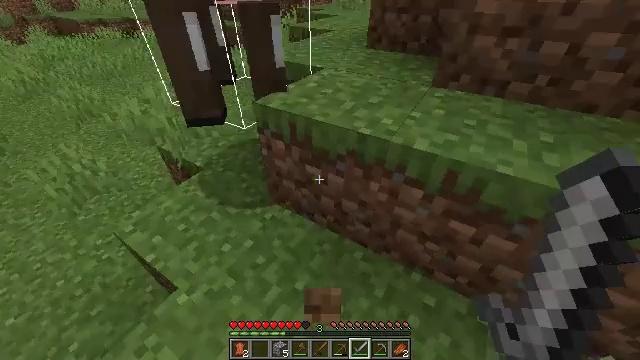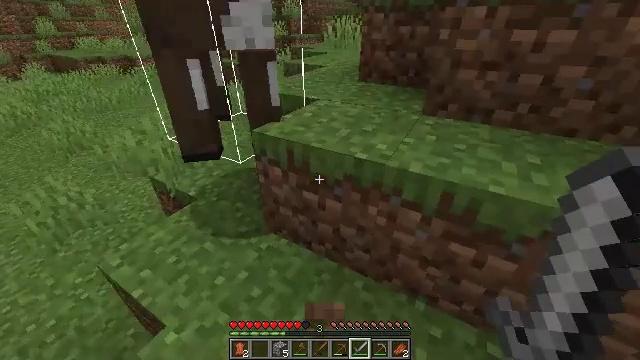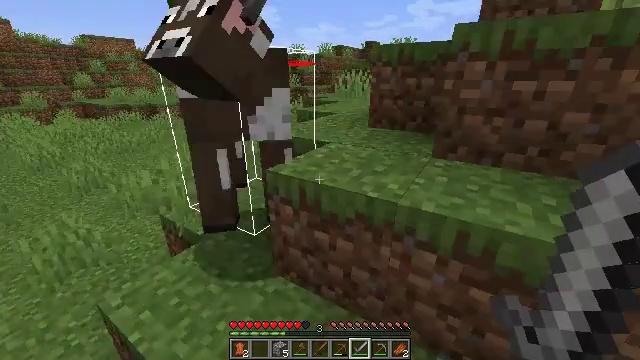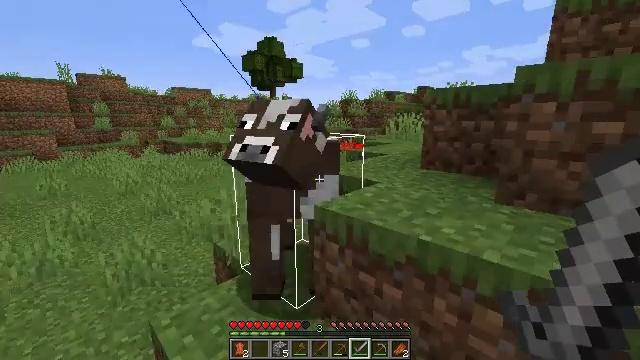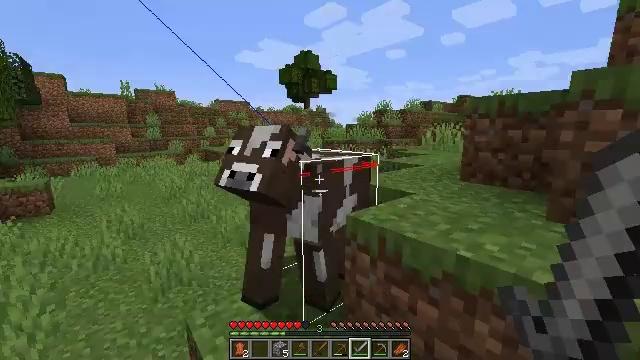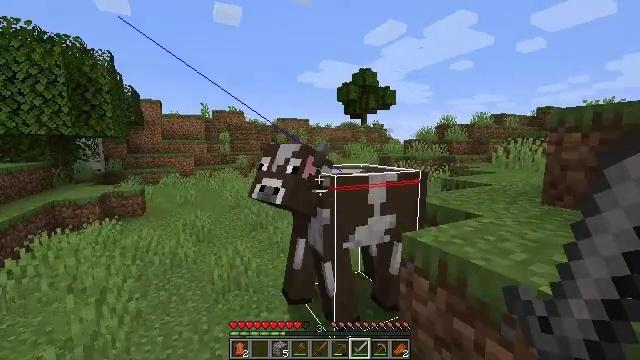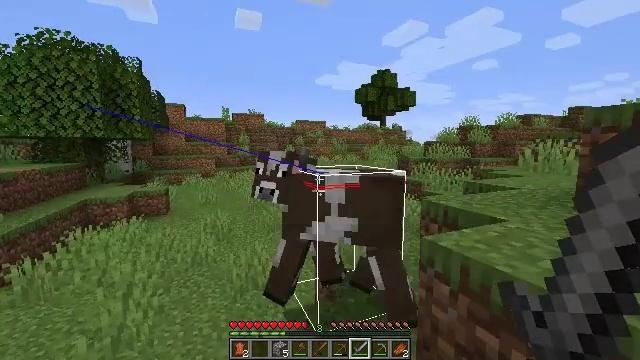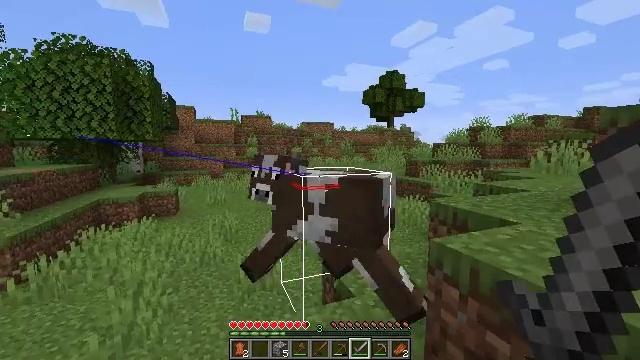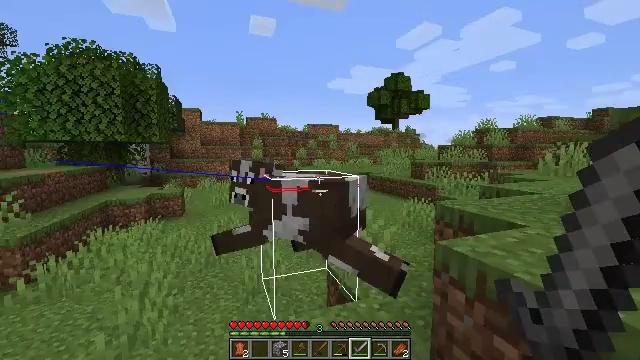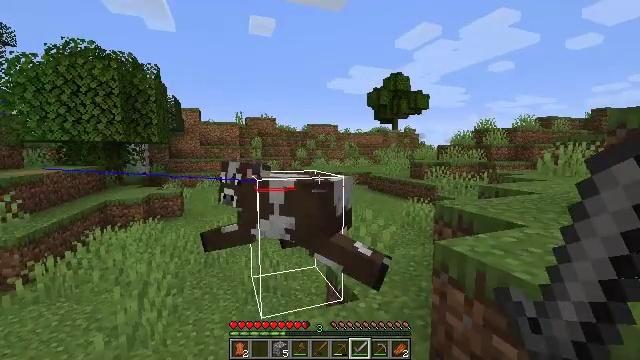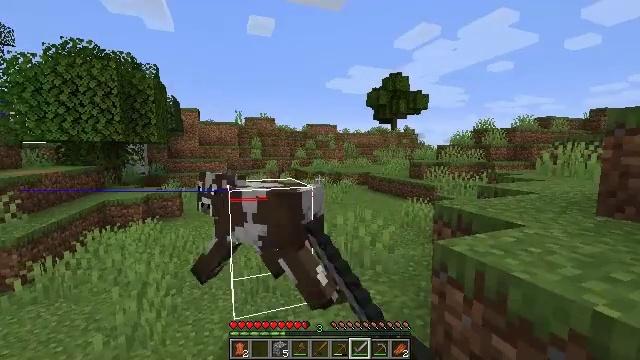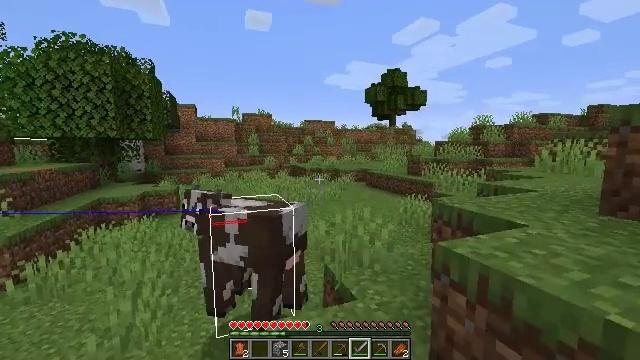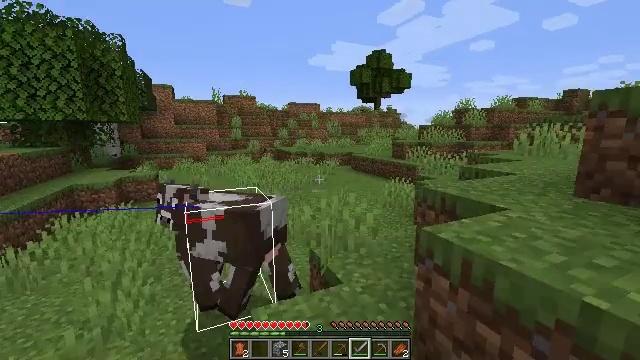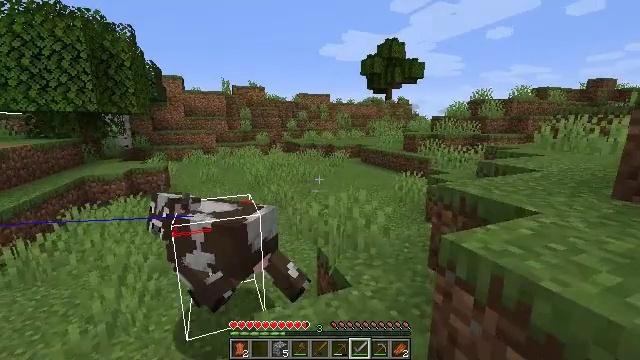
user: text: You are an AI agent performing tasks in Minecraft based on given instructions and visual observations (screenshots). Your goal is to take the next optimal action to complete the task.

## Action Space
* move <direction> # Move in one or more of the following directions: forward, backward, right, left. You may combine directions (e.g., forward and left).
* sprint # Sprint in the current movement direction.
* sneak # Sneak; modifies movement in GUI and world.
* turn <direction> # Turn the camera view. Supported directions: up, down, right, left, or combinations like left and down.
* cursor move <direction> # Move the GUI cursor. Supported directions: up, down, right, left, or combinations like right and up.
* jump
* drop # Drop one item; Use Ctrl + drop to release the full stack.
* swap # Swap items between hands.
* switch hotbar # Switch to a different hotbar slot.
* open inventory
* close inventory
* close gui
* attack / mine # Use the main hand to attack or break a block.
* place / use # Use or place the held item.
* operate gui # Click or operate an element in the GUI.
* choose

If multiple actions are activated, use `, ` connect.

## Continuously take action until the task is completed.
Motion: motion action
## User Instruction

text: Kill the cow.
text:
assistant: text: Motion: turn right and up
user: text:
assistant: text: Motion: turn left and up
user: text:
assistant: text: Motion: turn left and up
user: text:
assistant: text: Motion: turn left and up
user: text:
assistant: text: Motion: turn left and up
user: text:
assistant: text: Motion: turn left
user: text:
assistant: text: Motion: turn left
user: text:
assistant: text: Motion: turn left
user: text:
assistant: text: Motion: attack / mine
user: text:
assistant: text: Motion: attack / mine
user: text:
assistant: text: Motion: move forward, attack / mine
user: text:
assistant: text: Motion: move forward, turn right and down, attack / mine
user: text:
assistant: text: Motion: move forward, turn left and down, attack / mine
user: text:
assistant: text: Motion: no_op